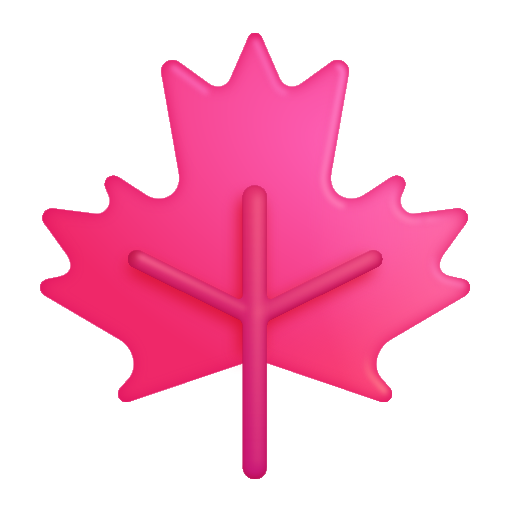
maple leaf color